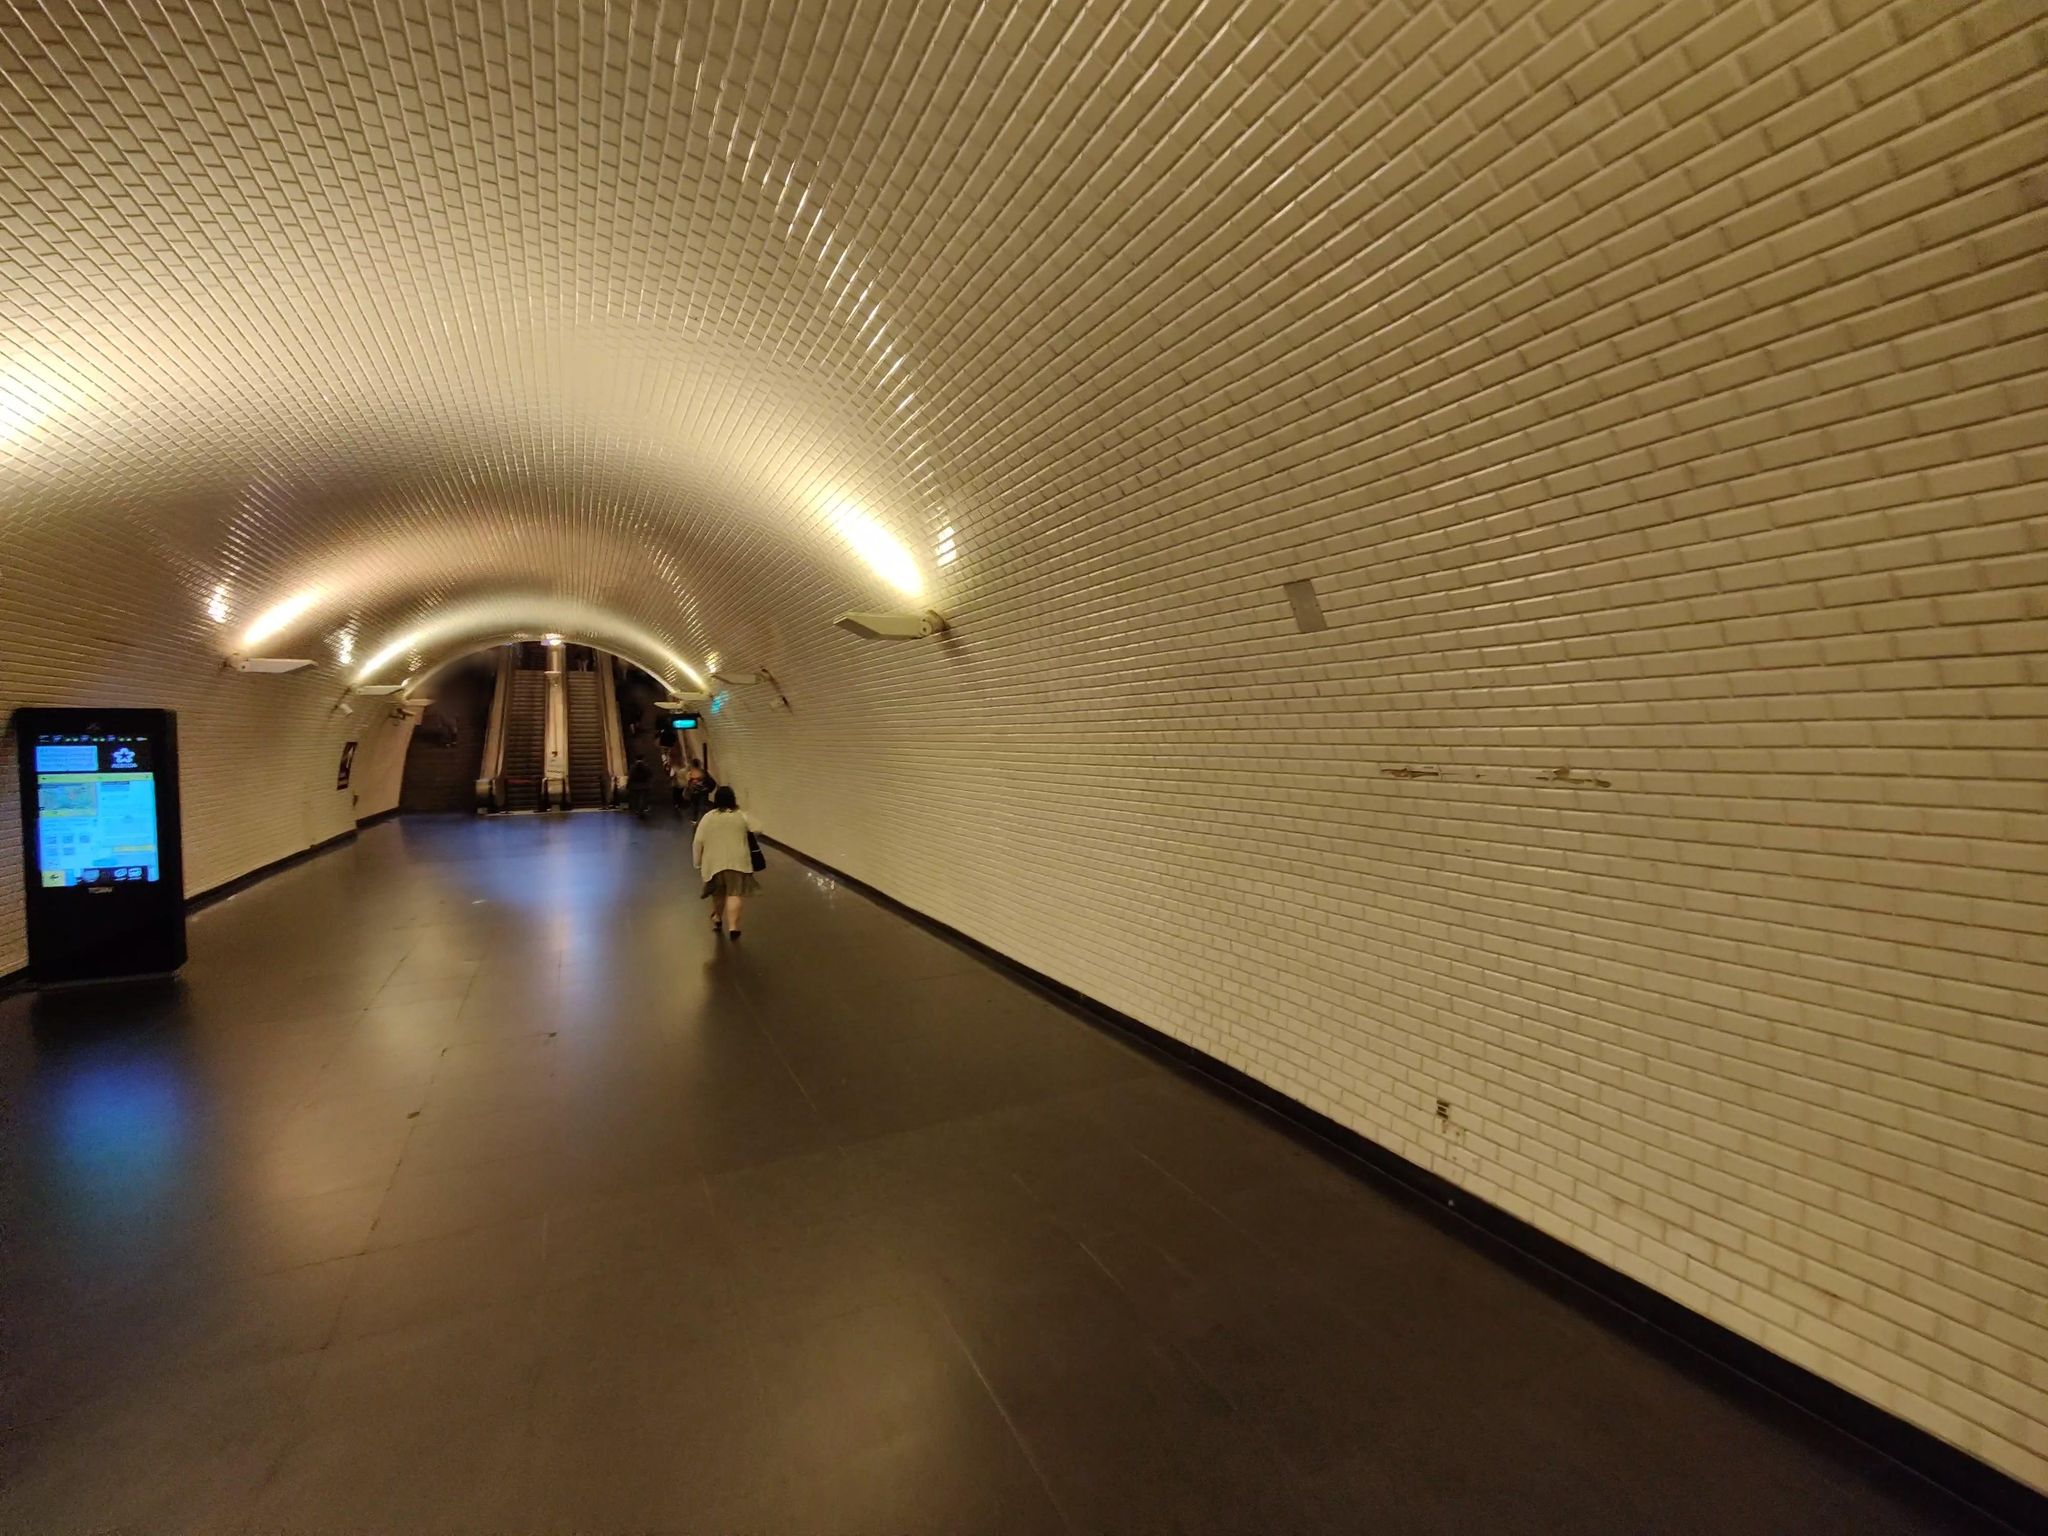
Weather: snowy
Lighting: night
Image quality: slightly poor
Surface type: driving surface
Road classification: pedestrian, steps, footway
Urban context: urban centre
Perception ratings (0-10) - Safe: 7.81, Lively: 2.92, Beautiful: 8.87, Boring: 3.02, Depressing: 8.49, Wealthy: 4.72